Field crop: maize
Growth stage: 2
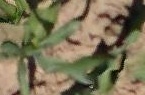
Species: maize